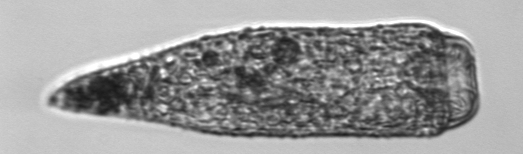
Label: Strombidium_conicum